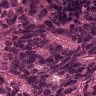
Metastatic tissue present: yes